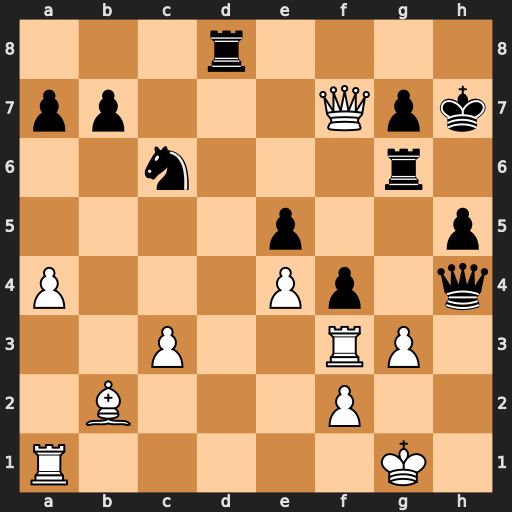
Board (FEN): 3r4/pp3Qpk/2n3r1/4p2p/P3Pp1q/2P2RP1/1B3P2/R5K1
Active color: w
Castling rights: -
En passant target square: -
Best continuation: Qxg6+ Kxg6 gxh4